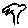
Label: tree